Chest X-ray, AP view. Patient: 34 years old, sex F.
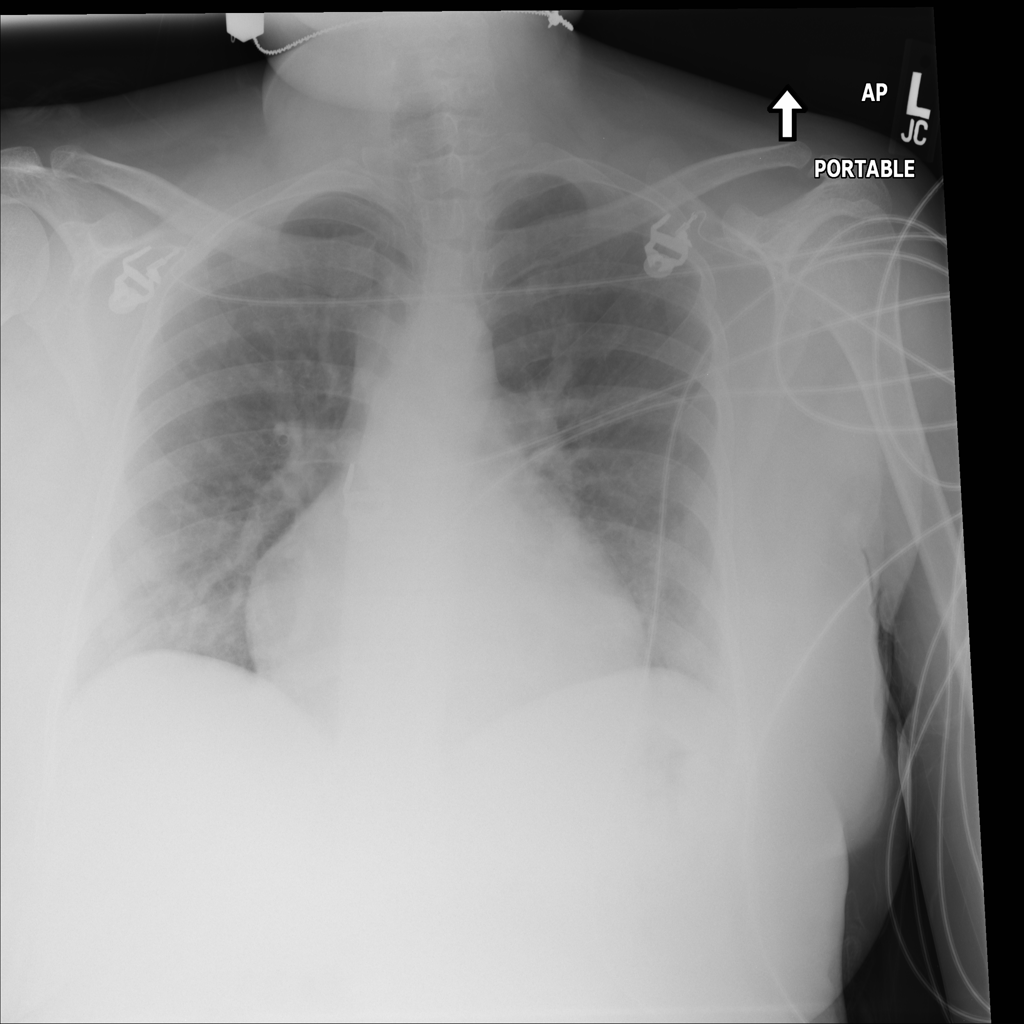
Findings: No Finding